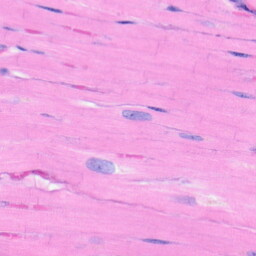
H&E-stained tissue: Heart